Interaction volume radius: 5 \u00c5
Interaction volume height: 25 \u00c5
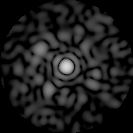
Disorder parameter: 0.7974